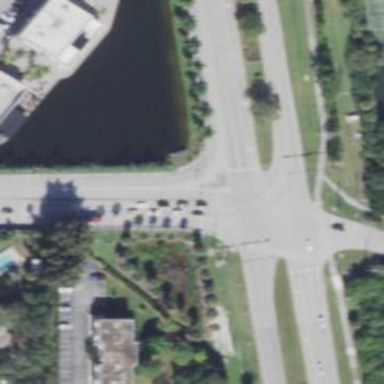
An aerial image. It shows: Secondary road with separate asphalt sidewalk.